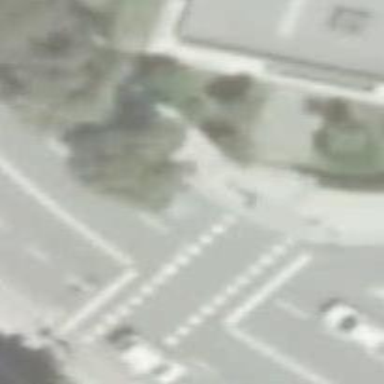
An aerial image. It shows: Crossing with zebra markings controlled by traffic signals.